Breast ultrasound image
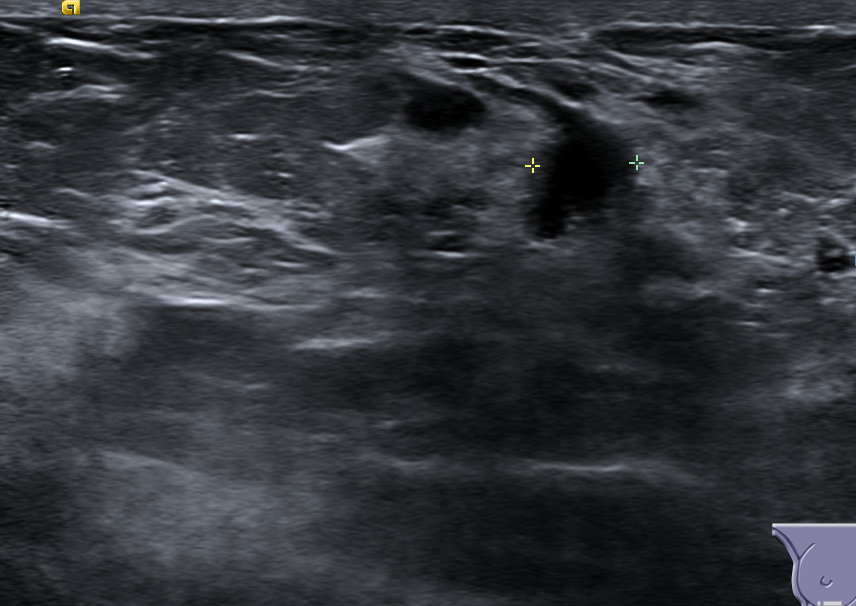
Diagnosis: benign